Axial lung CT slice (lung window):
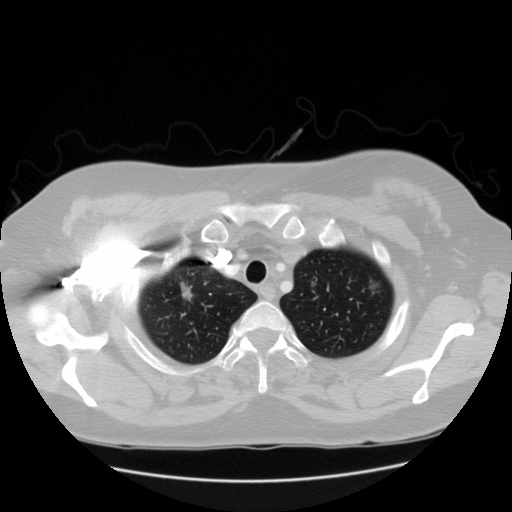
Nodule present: yes
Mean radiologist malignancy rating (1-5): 4.25